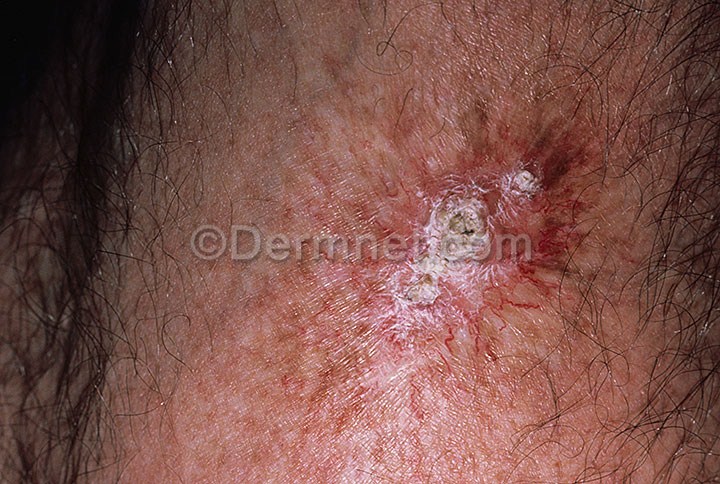
Disease: Light Diseases and Disorders of Pigmentation